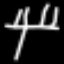
Label: fork